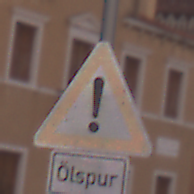
Verkehrszeichen: Gefahrenstelle
Zusatzzeichen unten: HinweiseAufGefahrenDurchVerbaleAngabe1
Umgebung: Outdoor, Urban
Tageszeit: SunriseSunset
Wetter: Clear
Licht: Natural
Jahreszeit: NotSpecified
Kontrast: MediumContrast